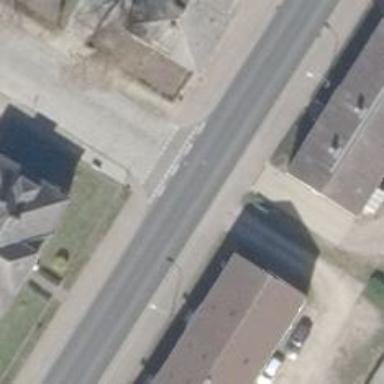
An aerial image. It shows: Primary highway with asphalt surface. Both sides of the road have sidewalks and there is cycle track along both sides.